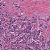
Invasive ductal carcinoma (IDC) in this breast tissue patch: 1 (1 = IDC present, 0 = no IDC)